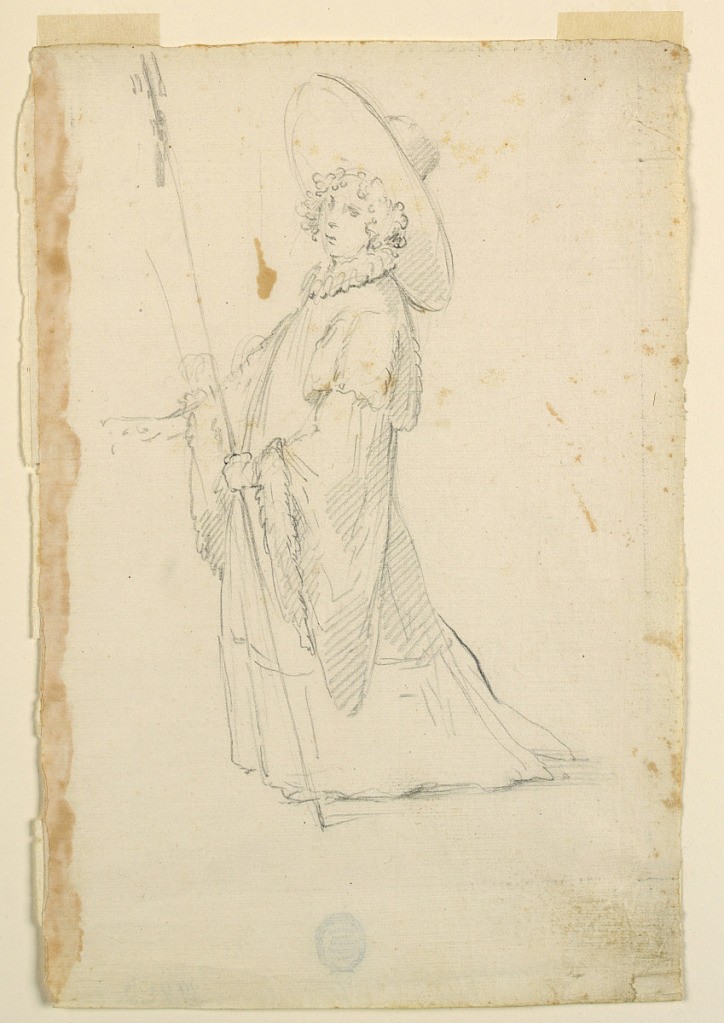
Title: Costume Design: A Girl in Fantastical Attire for a Ballet
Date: ca. 1720
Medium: Lead pencil on paper
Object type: Drawing
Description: Vertical rectangle. A girl is shown in profile, moving toward left. She wears a large hat, and her overcoat's sleeves have the same shape of those of the eartly fifteenth century. She carries in her left hand what seemingly is a halberd.